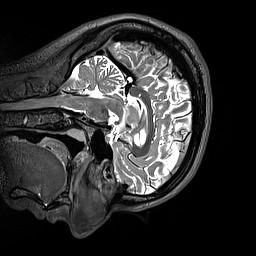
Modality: T2w
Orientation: sagittal
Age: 24
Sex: male
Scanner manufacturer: siemens
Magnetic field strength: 3 T
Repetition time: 3.2 s
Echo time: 0.412 s